Question: I am looking to populate a datatable with a MySQL stored procedure in Visual Studio. So I do the usual and add a TableAdapter to the DataSet and begin to fill in the details.
I create the connection string, which tests fine and returns all the stored procedures, then I go to populate by stored procedure. I click on the Select combobox and select the stored procedure I want to use for the population. Once I click on it the dialogs and datatable disappear and it goes back to the usual dataset screen.

What is happening and what can I do to stop it?! I have tested the stored procedure and it works as expected.
EDIT: Just tried other stored procedures and they are working fine...What could be going wrong?!
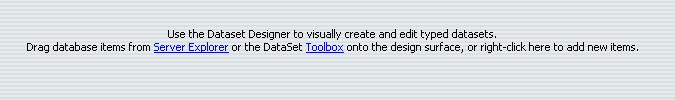
Answer: OK, I realised that there was 2 columns in the SELECT statements that had the same alias. Re-aliased (real word?!) the column and everything works now.